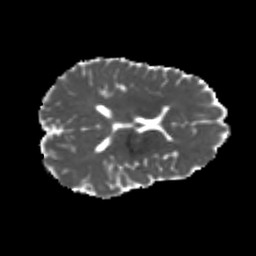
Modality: MD
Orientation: axial
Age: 22
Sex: female
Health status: healthy
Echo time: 0.074 s